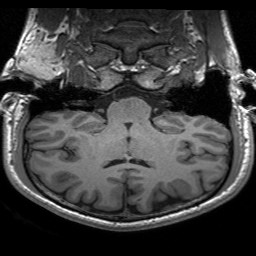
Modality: T1w
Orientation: sagittal
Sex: male
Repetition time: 1.95 s
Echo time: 0.026 s